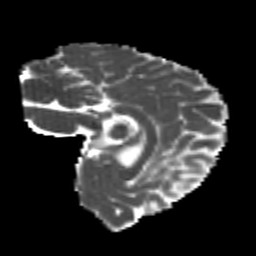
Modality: MD
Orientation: sagittal
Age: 20
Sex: female
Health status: healthy
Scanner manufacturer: philips
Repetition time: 7.386 s
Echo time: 0.08599 s